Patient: sex M, age 52
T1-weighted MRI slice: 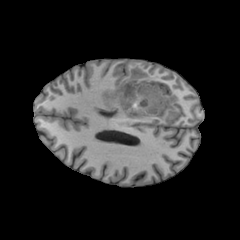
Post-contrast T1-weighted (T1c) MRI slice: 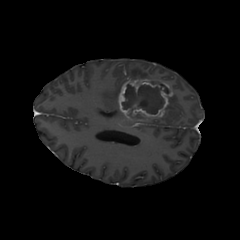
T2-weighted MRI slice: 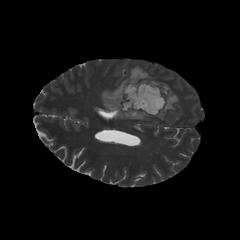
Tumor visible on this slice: yes
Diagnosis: Glioblastoma, IDH-wildtype
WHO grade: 4